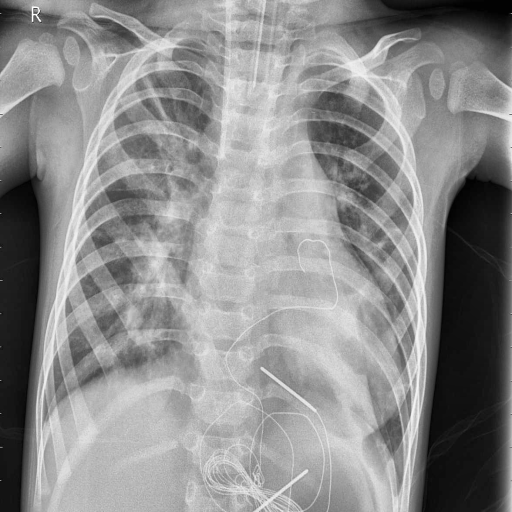
Finding: PNEUMONIA